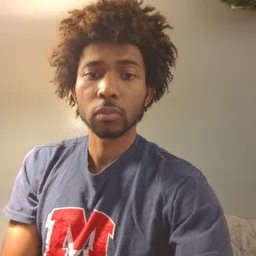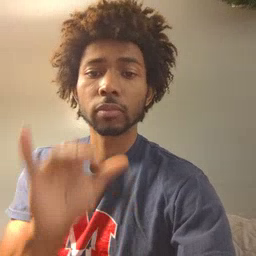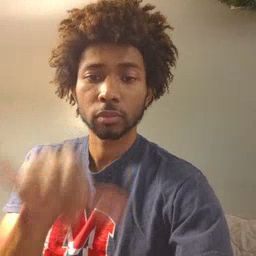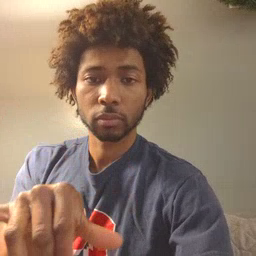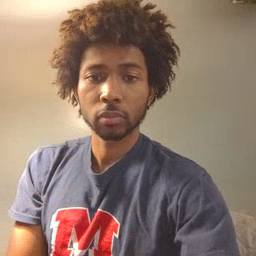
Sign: that